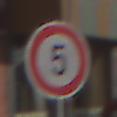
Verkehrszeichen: Geschwindigkeit5
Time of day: MorningAfternoon
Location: Outdoor (Special)
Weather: PartlyCloudy
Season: NotSpecified
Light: Natural